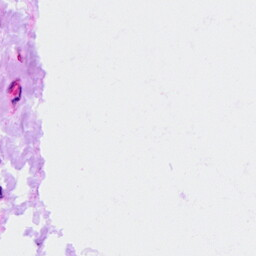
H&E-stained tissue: Ovarian